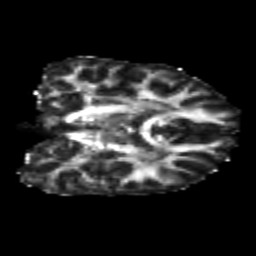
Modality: FA
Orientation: coronal
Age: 22
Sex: female
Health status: healthy
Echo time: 0.074 s